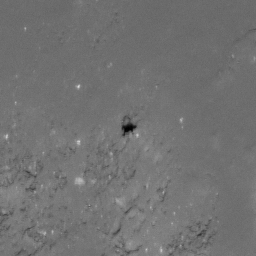
Pit: Lalande 12
Host crater: Lalande
Host type: impact_melt
Lunar coordinates: latitude -4.427, longitude 351.444